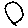
Label: circle